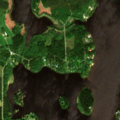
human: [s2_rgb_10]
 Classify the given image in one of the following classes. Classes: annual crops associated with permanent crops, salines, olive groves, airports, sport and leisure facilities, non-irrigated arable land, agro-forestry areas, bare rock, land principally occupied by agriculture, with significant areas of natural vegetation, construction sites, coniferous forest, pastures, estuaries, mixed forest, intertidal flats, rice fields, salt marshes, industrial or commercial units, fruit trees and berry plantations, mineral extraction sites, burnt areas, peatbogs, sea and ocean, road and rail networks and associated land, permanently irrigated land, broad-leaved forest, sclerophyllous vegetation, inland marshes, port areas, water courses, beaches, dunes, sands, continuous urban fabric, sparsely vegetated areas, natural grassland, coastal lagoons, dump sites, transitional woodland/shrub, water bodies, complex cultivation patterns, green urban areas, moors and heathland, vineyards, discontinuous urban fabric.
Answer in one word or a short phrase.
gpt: mixed forest, sea and ocean